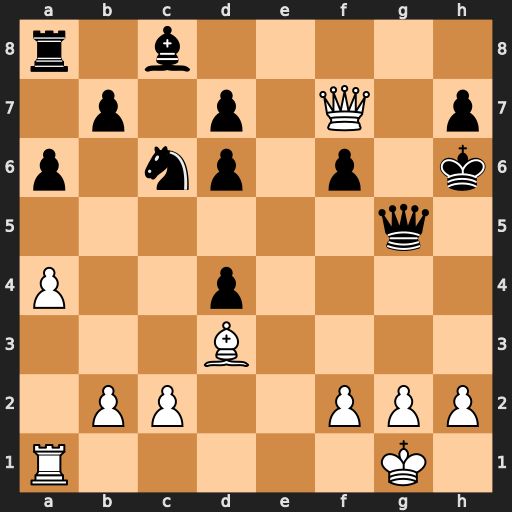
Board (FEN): r1b5/1p1p1Q1p/p1np1p1k/6q1/P2p4/3B4/1PP2PPP/R5K1
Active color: w
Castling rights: -
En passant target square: -
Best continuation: Qxh7#